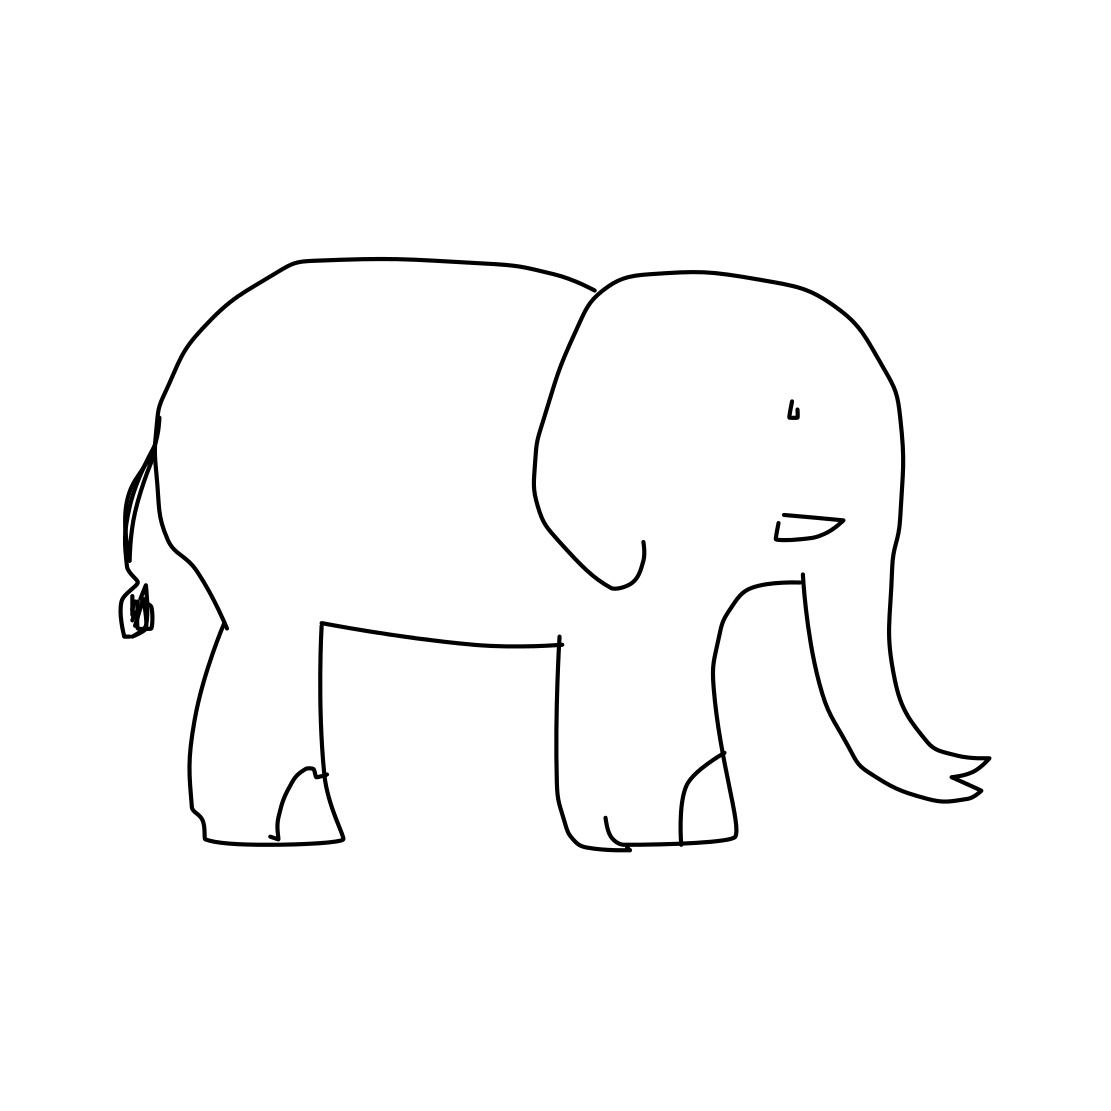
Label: elephant